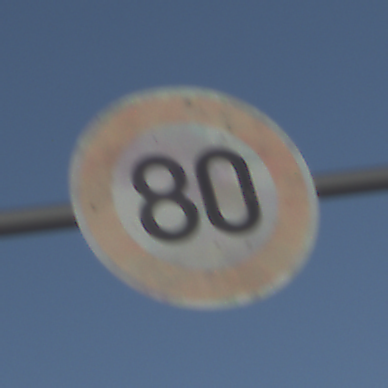
Verkehrszeichen: Geschwindigkeit80
Umgebung: Outdoor, Suburban
Tageszeit: SunriseSunset
Wetter: PartlyCloudy
Licht: Natural
Jahreszeit: NotSpecified
Kontrast: HighContrast